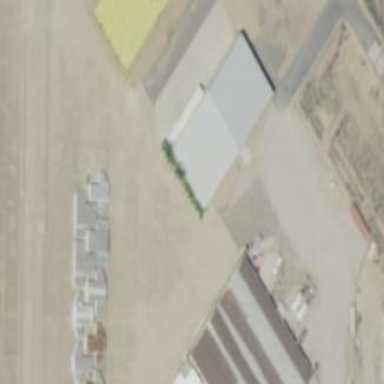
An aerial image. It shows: Hangar.